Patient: sex M, age 67
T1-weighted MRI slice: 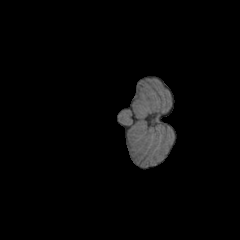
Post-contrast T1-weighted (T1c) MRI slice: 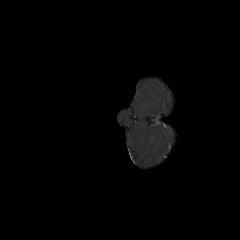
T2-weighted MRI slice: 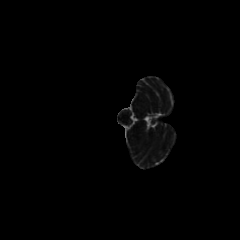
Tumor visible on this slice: no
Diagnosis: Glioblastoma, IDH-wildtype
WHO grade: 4